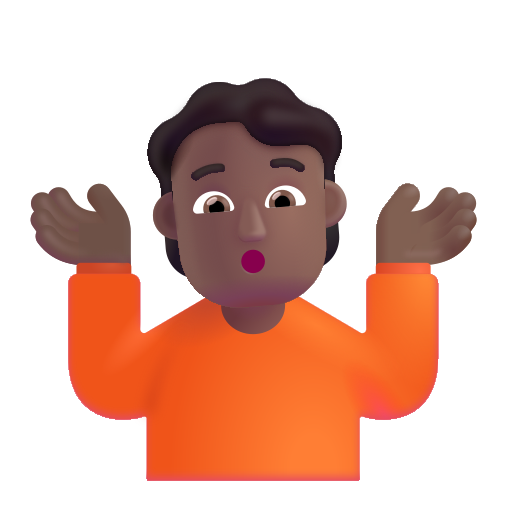
person shrugging color  dark